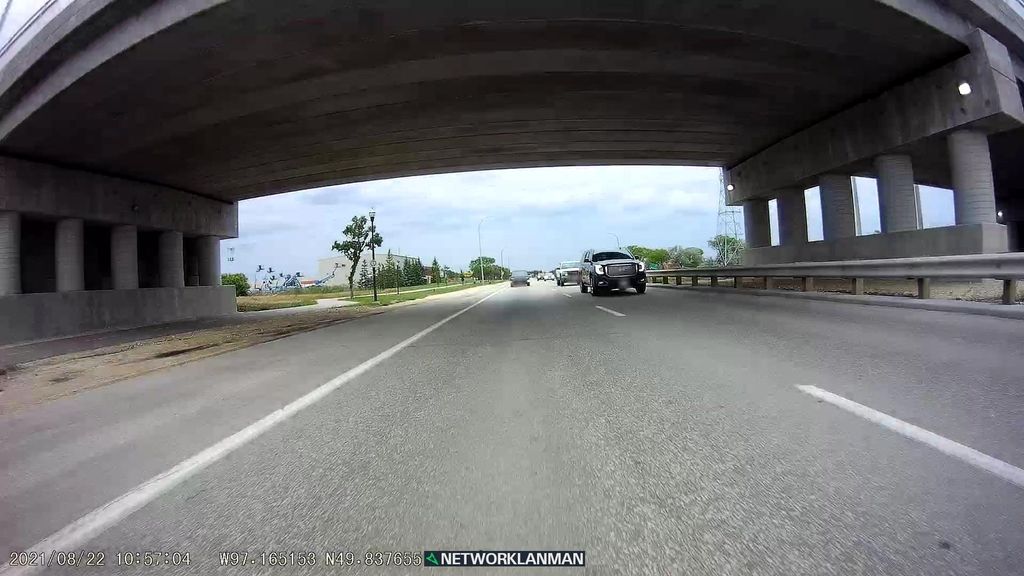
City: winnipeg